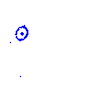
Particle: proton